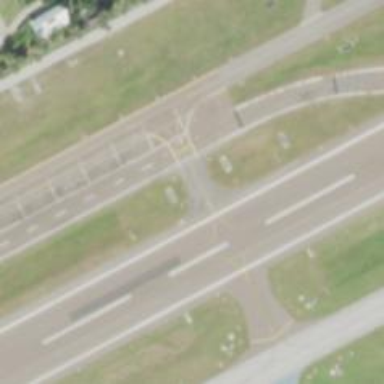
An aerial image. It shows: View of taxiway at the airport.